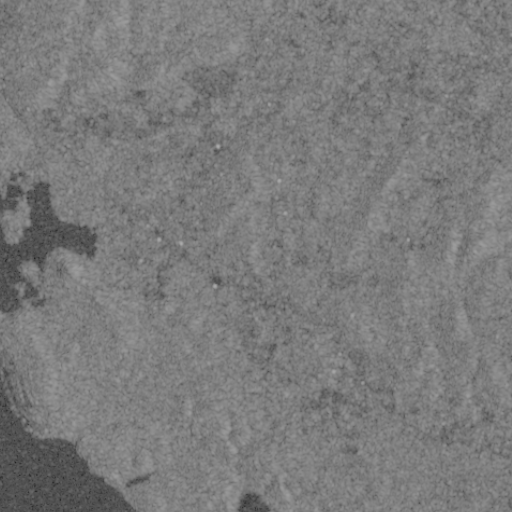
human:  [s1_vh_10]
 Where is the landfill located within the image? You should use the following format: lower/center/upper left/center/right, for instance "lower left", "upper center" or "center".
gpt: The landfill is located in the lower center of the image.
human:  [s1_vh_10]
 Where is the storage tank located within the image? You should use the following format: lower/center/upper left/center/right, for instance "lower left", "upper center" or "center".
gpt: The storage tank is located in the upper right of the image.
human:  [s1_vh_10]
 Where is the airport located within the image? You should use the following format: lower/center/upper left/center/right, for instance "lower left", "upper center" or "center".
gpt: There is no airport in the image.

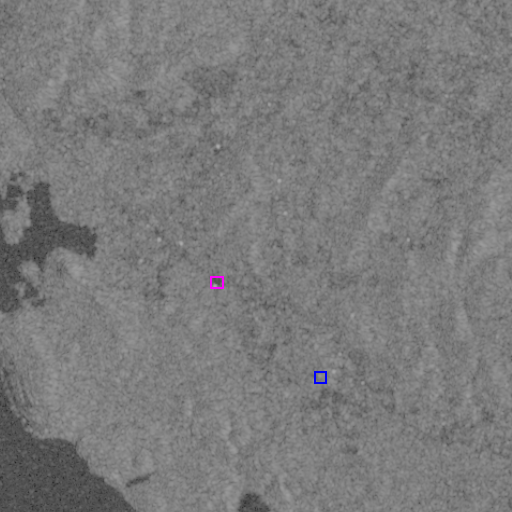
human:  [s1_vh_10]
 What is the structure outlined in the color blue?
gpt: The structure outlined in blue is a landfill.
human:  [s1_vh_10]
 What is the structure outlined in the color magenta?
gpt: The structure outlined in magenta is a park.
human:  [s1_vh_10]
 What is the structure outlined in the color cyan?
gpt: There is no cyan outline.